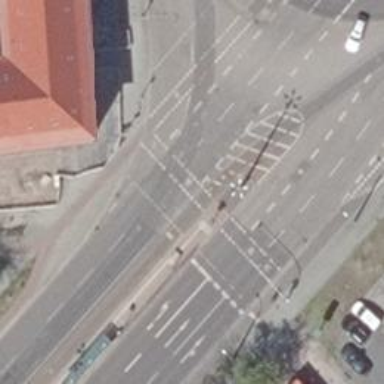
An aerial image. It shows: Asphalt footway with marked crossing equipped with traffic signals.